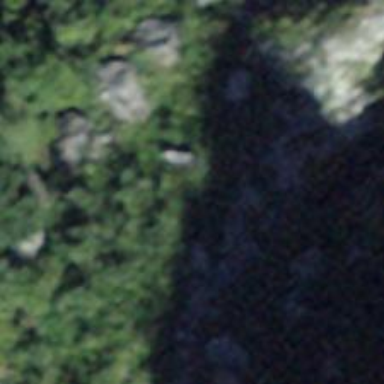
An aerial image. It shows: Natural cliff.